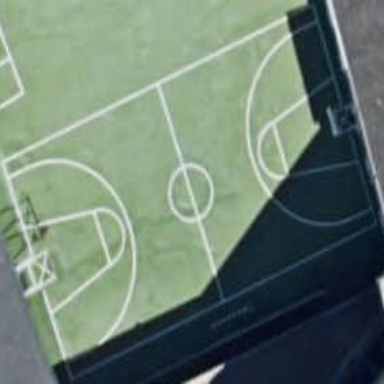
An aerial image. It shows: Basketball court in the leisure land pitch.